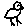
Label: bird